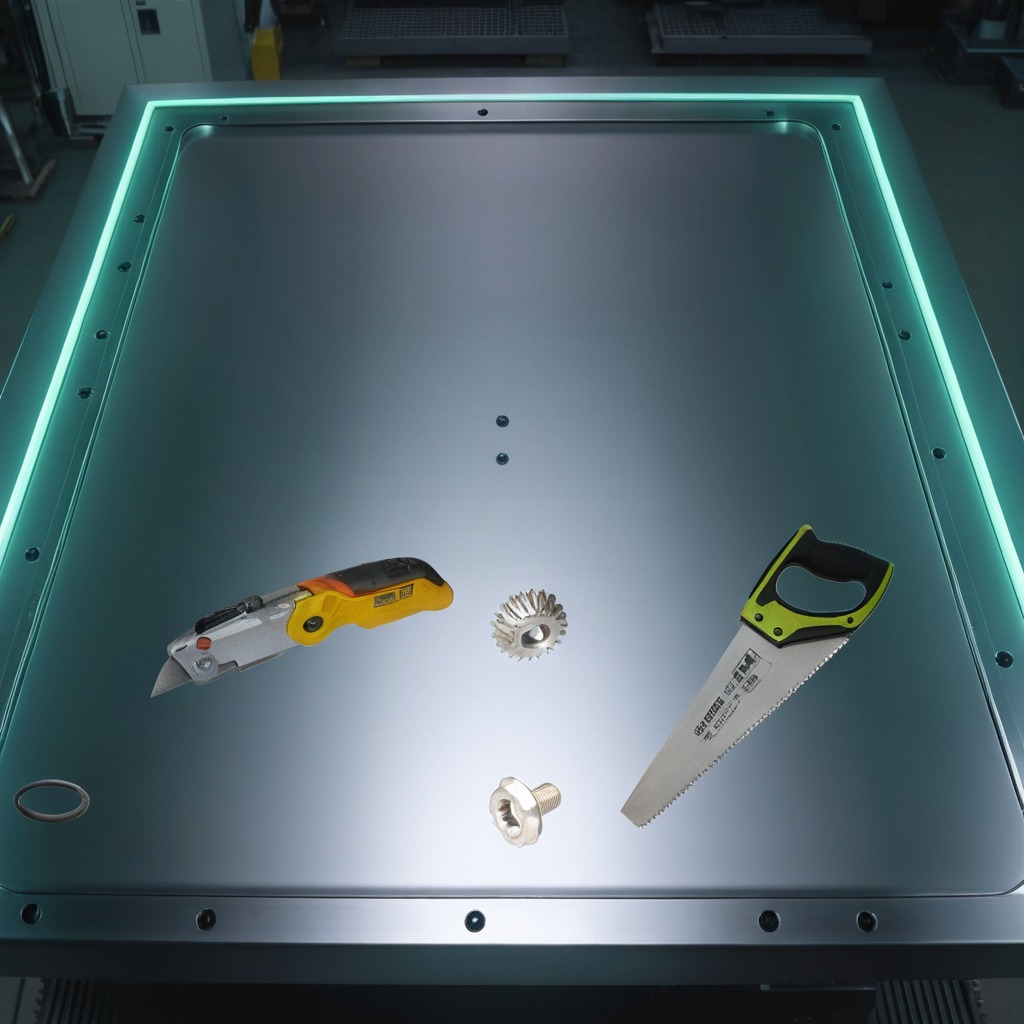
A rubber o-ring, a steel gear with teeth, a utility knife, a metal machine screw, and a handheld metal saw are lying on the metal table.